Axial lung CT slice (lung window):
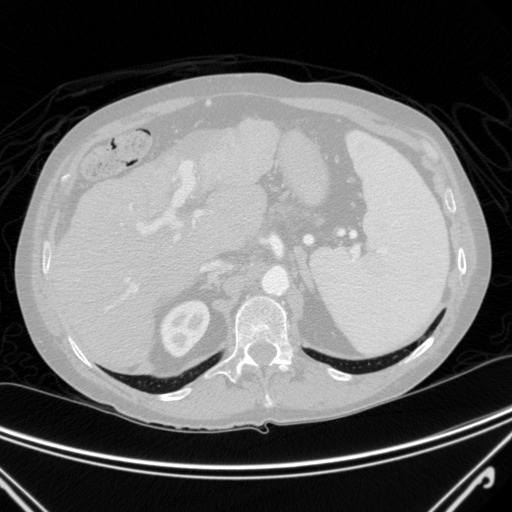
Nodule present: no